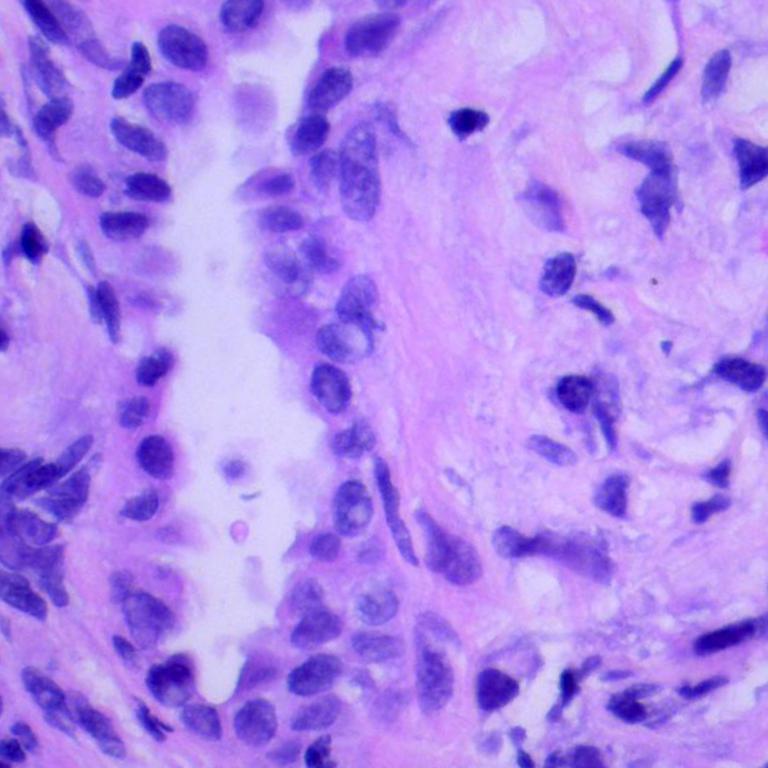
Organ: lung
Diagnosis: adenocarcinomas